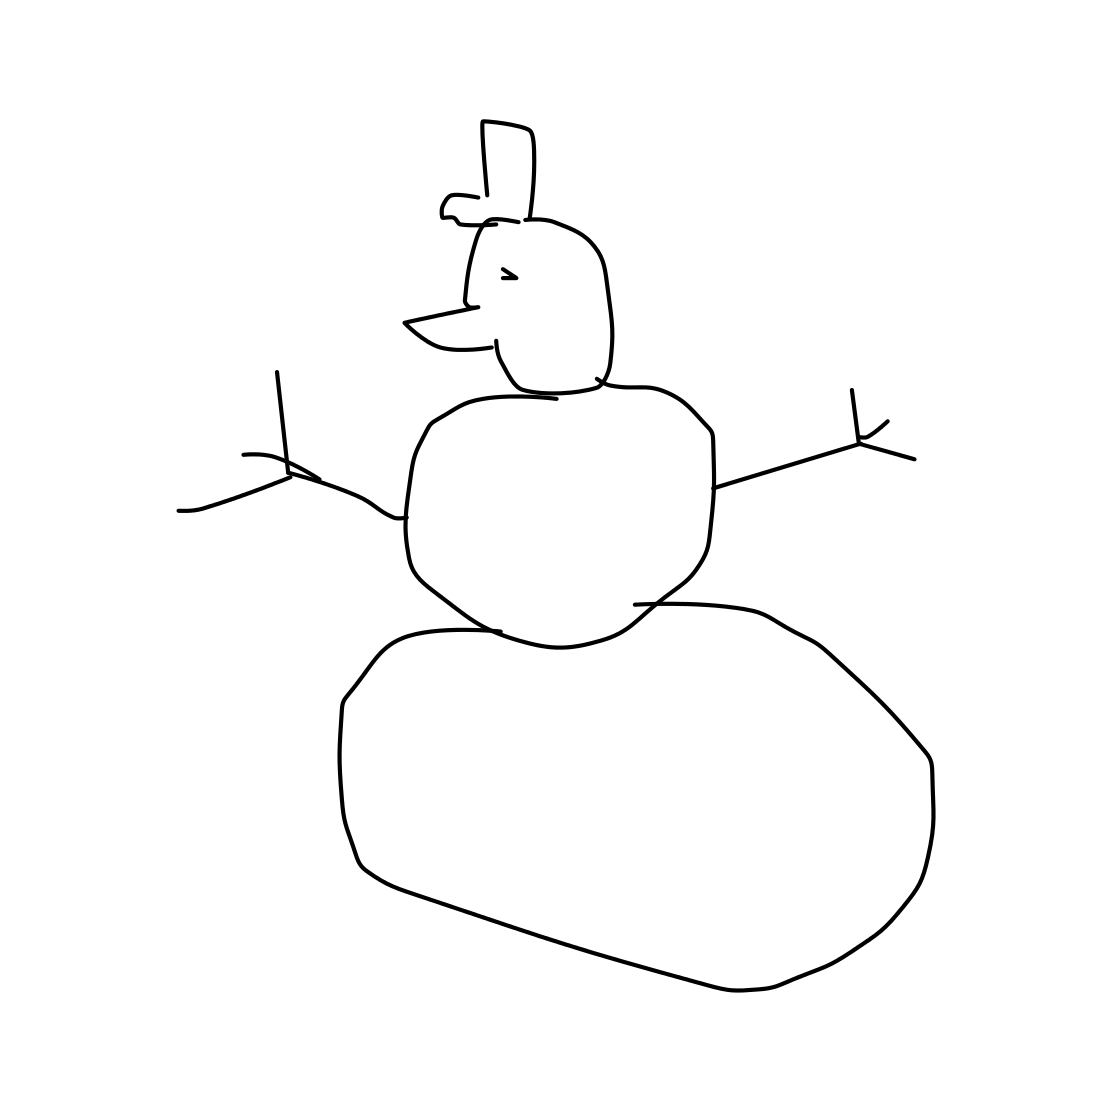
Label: snowman